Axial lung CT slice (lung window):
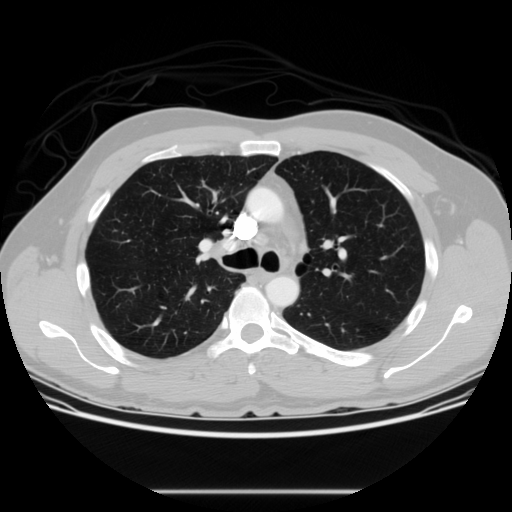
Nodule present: no